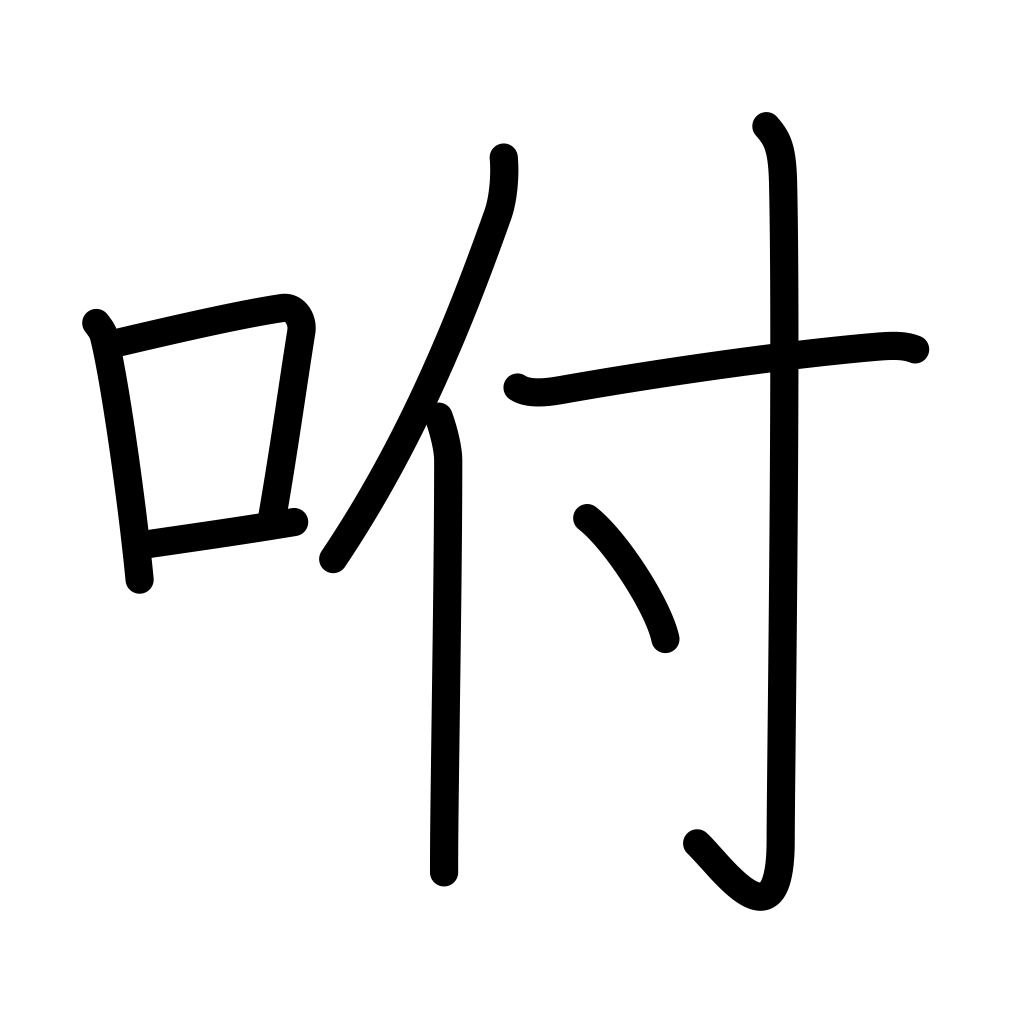
Meaning: blow, command